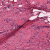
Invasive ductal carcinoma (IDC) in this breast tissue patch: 1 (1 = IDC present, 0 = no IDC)